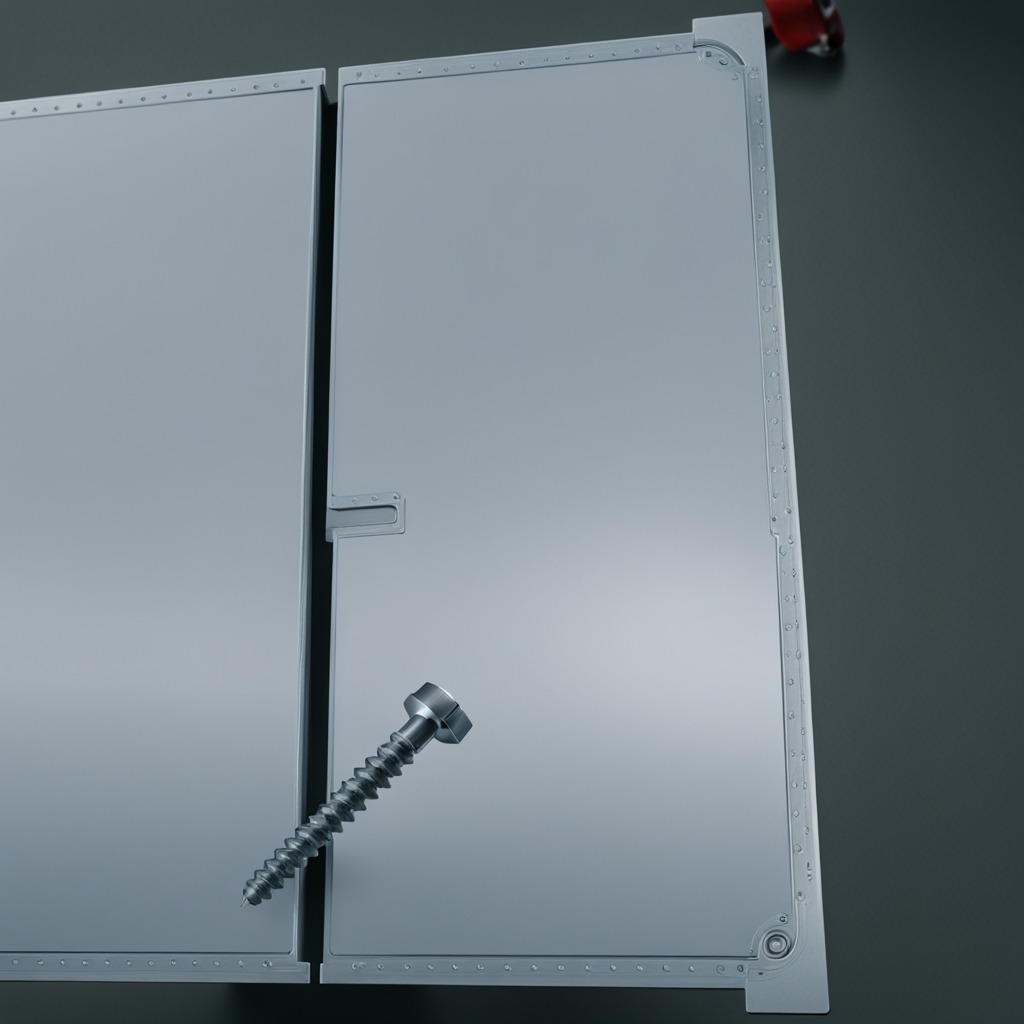
A metal screw is lying on a toolbox surface in an airplane hangar workshop 8K.